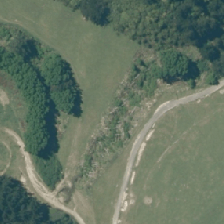
Land cover: low_producing_grassland